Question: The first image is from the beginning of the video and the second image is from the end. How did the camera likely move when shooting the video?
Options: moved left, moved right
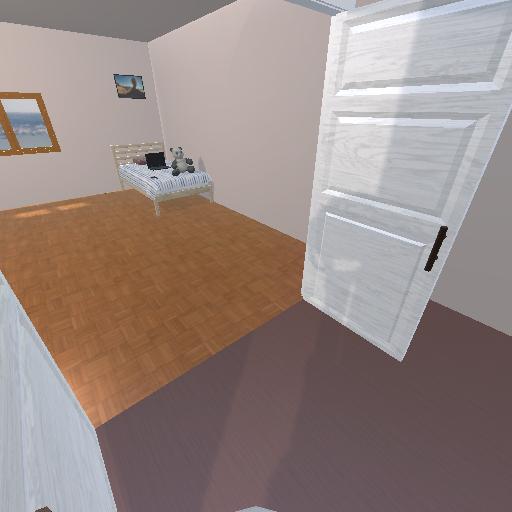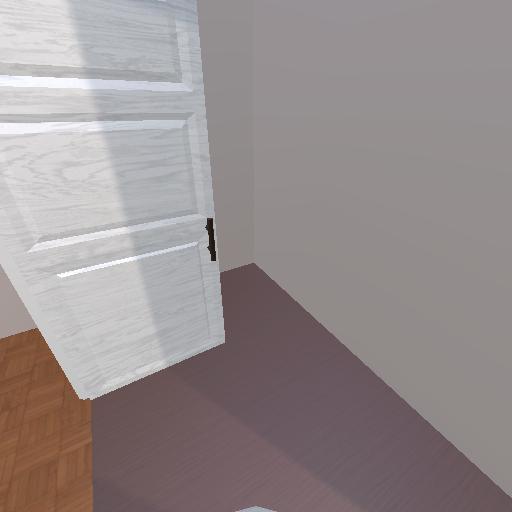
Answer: moved left